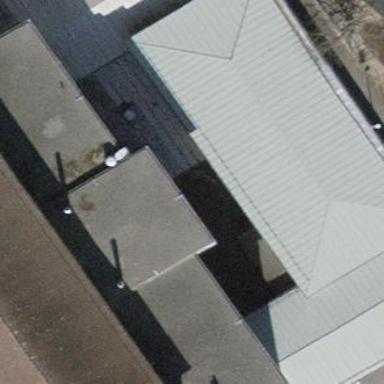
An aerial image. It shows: School building.